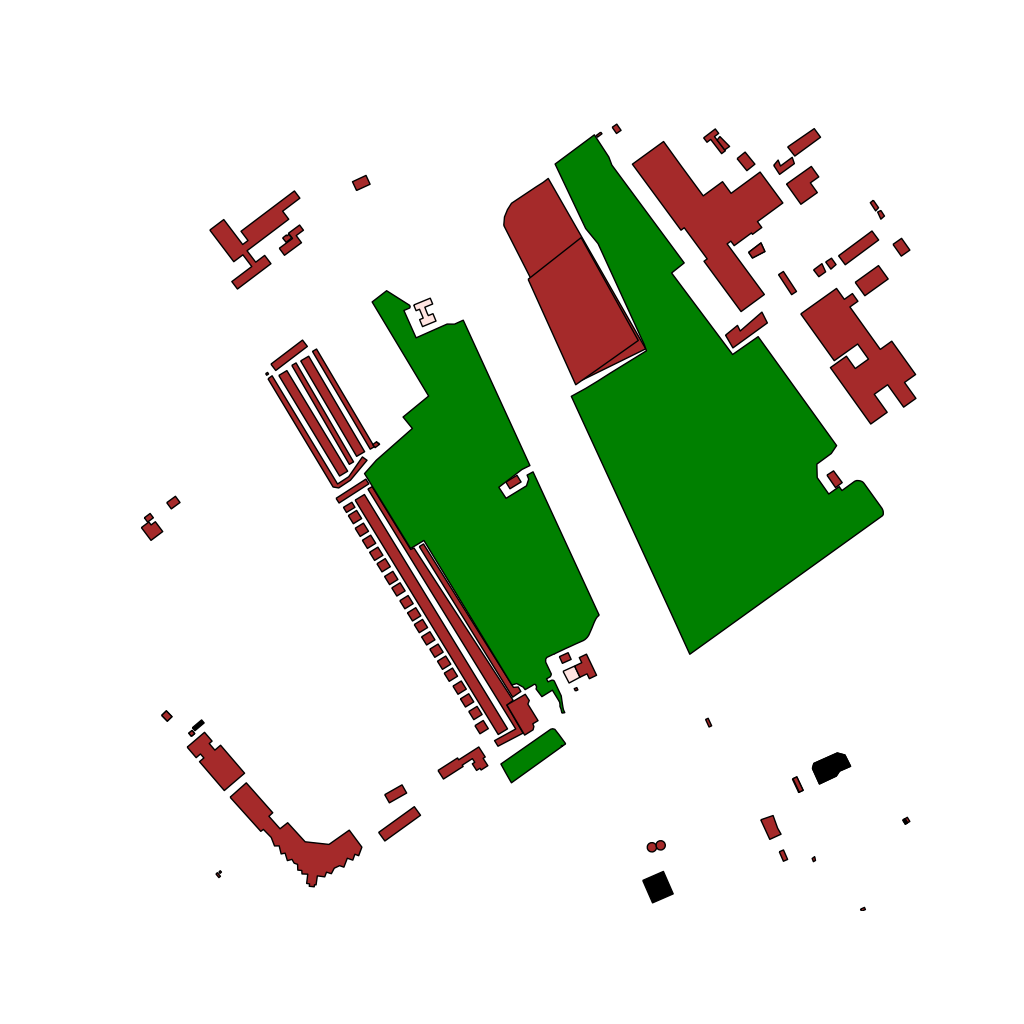
Tags: overhead vector_map, business, industrial, recreation, residential, special, modern, high_rise, individual_rise, low_rise, medium_rise, density_1, Building, Facility, Gas, Park, 1.0 km²